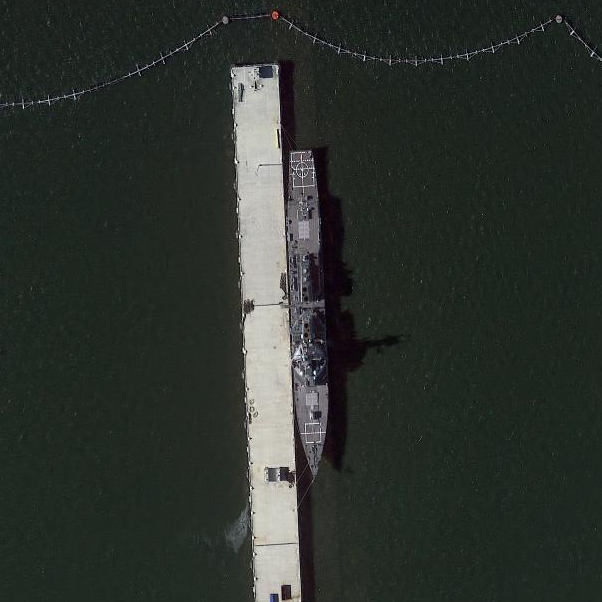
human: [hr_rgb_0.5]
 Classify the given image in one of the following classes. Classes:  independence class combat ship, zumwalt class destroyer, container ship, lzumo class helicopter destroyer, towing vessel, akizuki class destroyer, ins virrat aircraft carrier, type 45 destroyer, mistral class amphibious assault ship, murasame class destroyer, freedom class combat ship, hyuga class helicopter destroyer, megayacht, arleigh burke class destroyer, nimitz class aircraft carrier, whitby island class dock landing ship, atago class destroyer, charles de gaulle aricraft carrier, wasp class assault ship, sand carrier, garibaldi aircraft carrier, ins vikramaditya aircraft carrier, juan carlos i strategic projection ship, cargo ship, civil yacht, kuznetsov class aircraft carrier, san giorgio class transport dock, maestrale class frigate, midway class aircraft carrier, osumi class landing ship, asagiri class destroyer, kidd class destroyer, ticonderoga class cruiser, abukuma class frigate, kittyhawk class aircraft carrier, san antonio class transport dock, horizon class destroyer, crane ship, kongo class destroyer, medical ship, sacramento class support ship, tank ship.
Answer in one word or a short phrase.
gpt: Arleigh Burke class destroyer